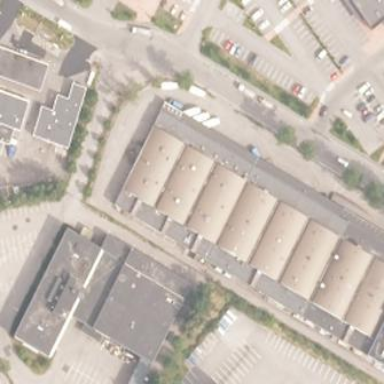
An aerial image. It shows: Industrial building.